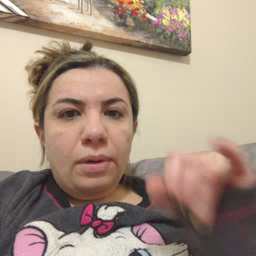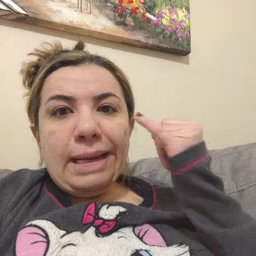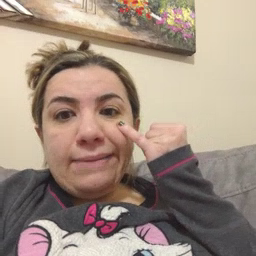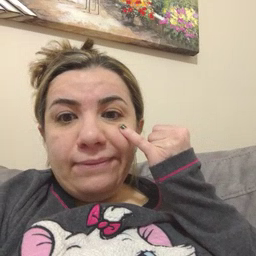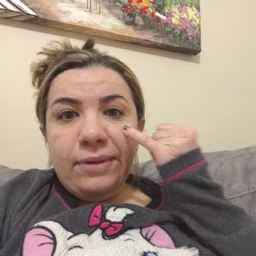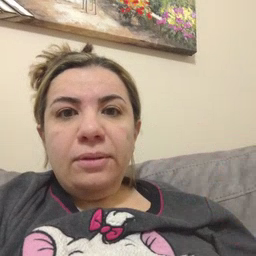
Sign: if